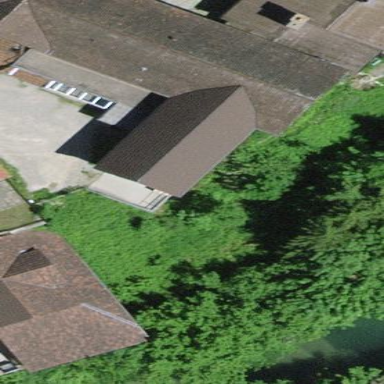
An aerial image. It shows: Building with hipped roof in brown color.